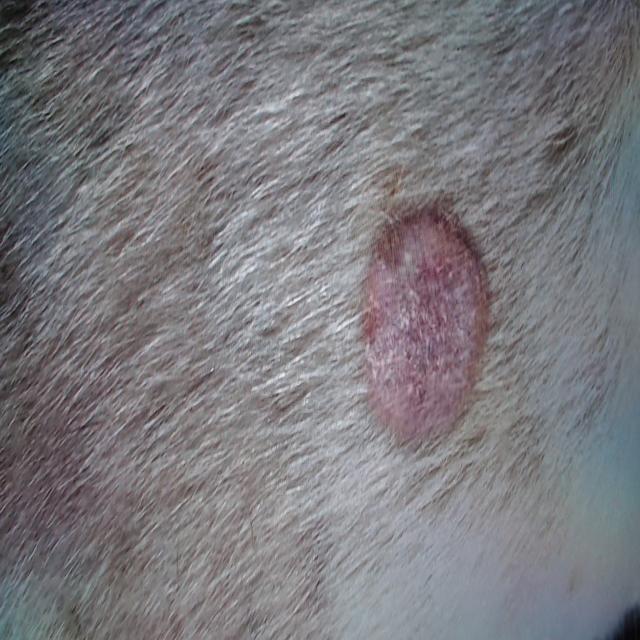
Canine ringworm (Dermatophytosis) — fungal infection caused by Microsporum or Trichophyton. Presents with circular alopecia, scaling, crusting, and broken hairs.